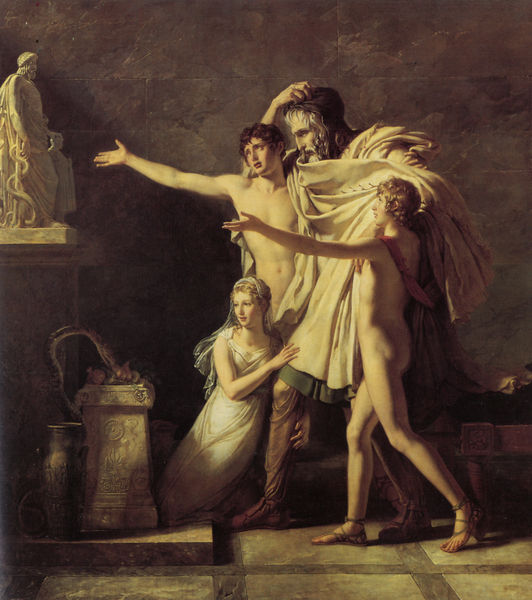
Titel: Offrande à Esculape
Künstler: Pierre Narcisse Guérin
Standort: Paris
Institution: Musée du Louvre
Schlagwörter: akt, gemälde, gott, hand, kopf, körper, mann, nackt, schatten, umhang, weiß, akte, mädchen, bewegung, braun, frankreich, frau, geste, grau, hell, holz, kleid, licht, marmor, männer, profil, raum, szene, tisch, obst, schleier, tuch, malerei, alt, bart, blond, jung, wand, arm, arme, halten, historie, sockel, stein, steine, gesten, hände, innenraum, kirche, boden, figur, gewand, haare, mantel, pose, stoff, familie, gewänder, klassizismus, tochter, vater, theater, locken, kinder, engel, feigen, kanne, krug, skulptur, statue, vase, beine, bein, schrank, italien, man, fußboden, haltung, jungen, mauer, bank, figuren, treppe, braut, muskeln, büste, festhalten, robe, stufe, sandalen, faltenwurf, plastik, podest, knie, zeigen, gefäß, alter, antike, knabe, religion, jungfrau, fliesen, knien, schlange, altar, römer, verzweiflung, sandale, jüngling, jesus, antik, dunkle, zeus, toga, knieend, erhoben, schlangen, fingerzeig, hoffnung, maria, david, gefäße, tunika, helden, theatralisch, rhetorisch, führen, söhne, römisch, standbild, götterstatue, heimkehr, franse, nacke, weisen, jünglinge, rhetorik, kniet, apotheke, äskulap, hinweisen, ärme, ewand, krig, tuchg, klassizismus antike griechenland, heilkunde, sonnnackt